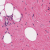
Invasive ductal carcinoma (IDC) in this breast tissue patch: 0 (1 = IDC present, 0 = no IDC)